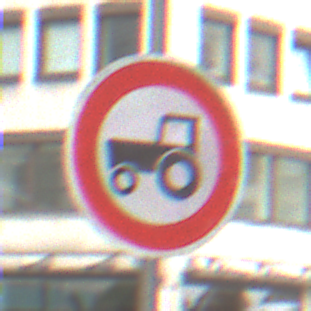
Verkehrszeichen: VerbotKraftfahrzeugeZuegeNichtSchneller25
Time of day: Midday
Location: Outdoor (Urban)
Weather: Overcast
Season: NotSpecified
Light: Natural